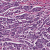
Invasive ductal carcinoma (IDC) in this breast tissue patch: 1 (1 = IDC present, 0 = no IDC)